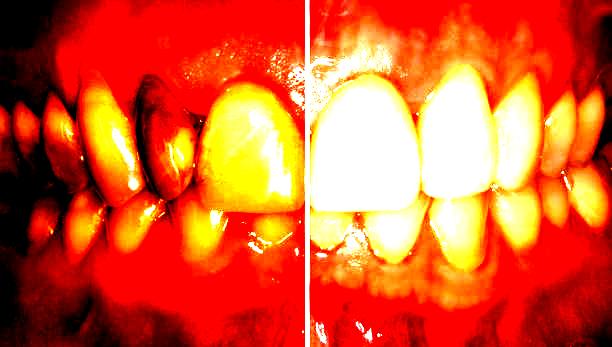
Condition: Gingivitis